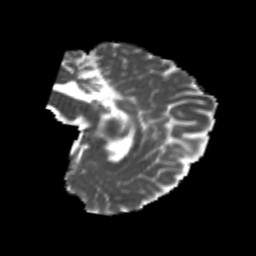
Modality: MD
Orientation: sagittal
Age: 22
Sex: female
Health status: healthy
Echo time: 0.074 s